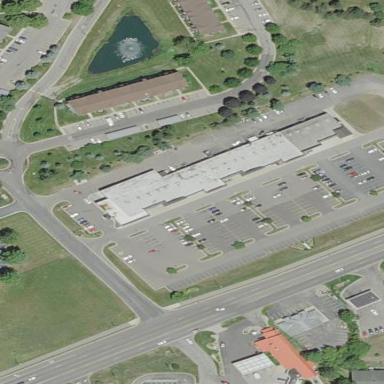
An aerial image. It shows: Retail building.